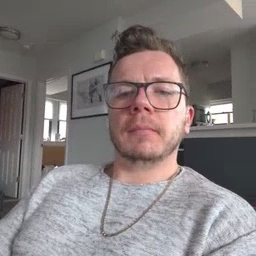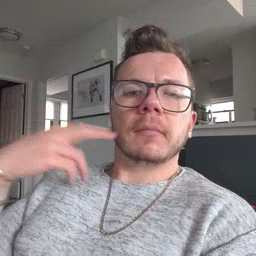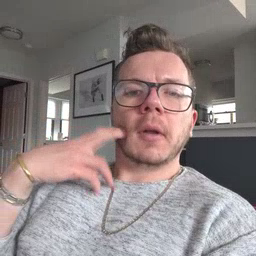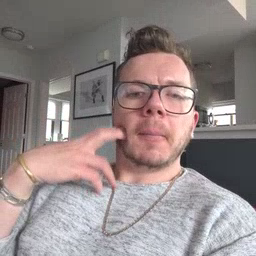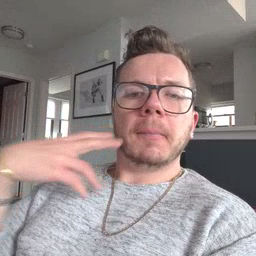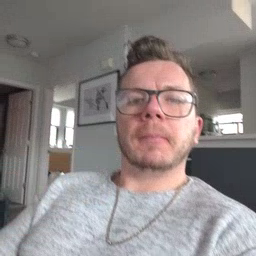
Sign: gum